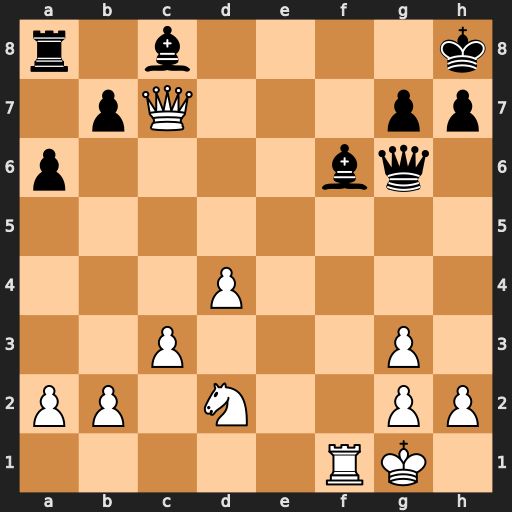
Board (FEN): r1b4k/1pQ3pp/p4bq1/8/3P4/2P3P1/PP1N2PP/5RK1
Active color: w
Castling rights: -
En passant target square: -
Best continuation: Qd8+ Bxd8 Rf8#